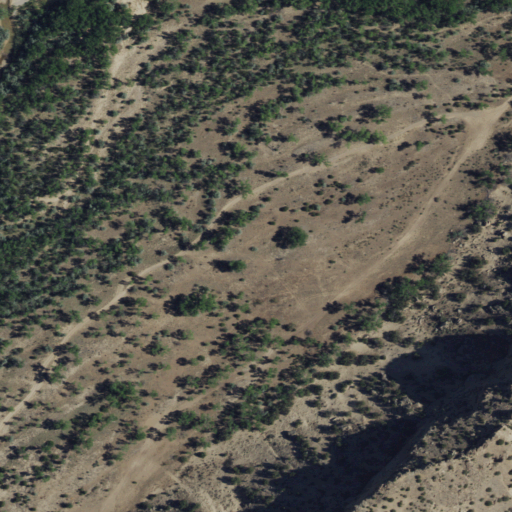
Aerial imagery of mountain in New Mexico named Cerrito de la Baca containing shrub, grassland, evergreen forest, and open water